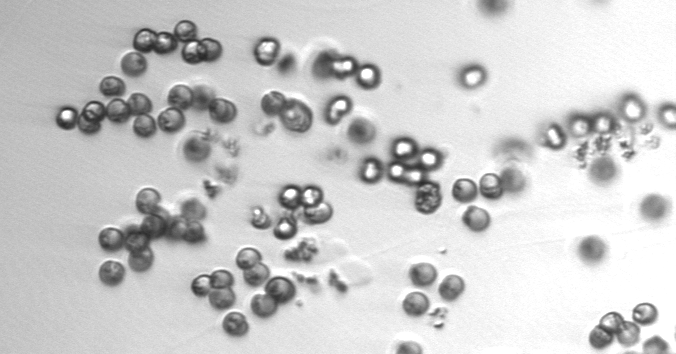
Label: Phaeocystis